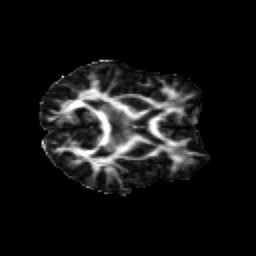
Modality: FA
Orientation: axial
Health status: healthy
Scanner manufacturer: siemens
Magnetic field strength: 3 T
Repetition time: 10 s
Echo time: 0.092 s